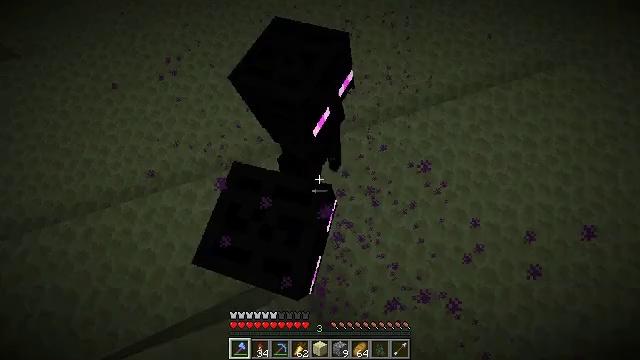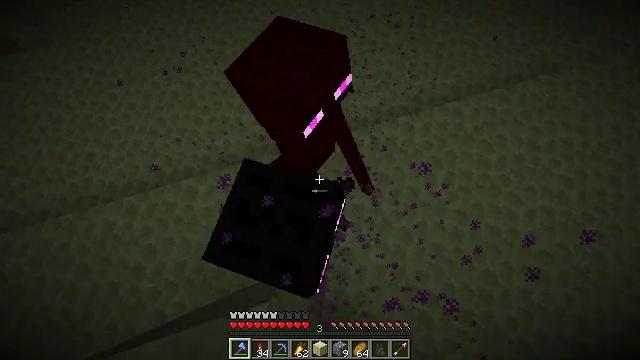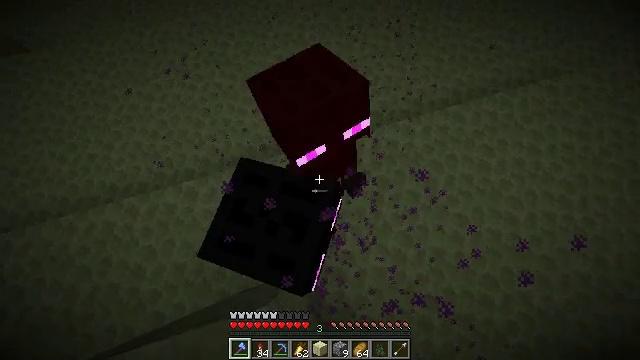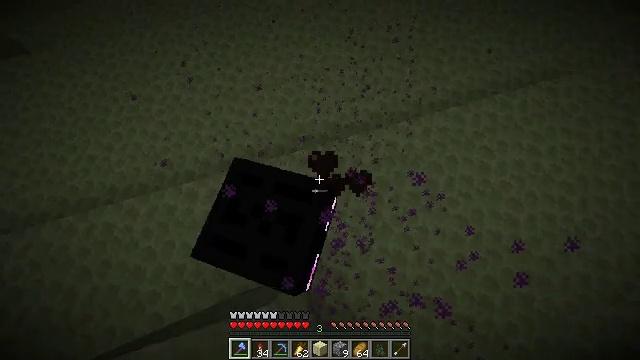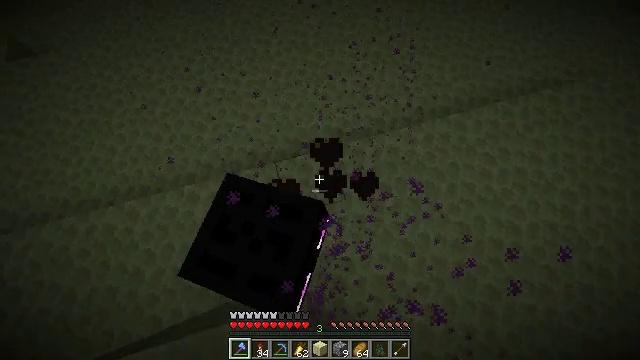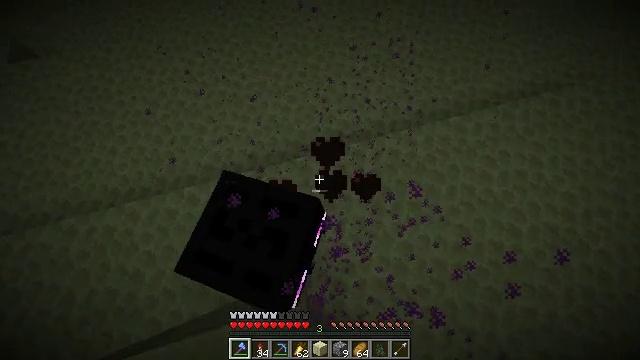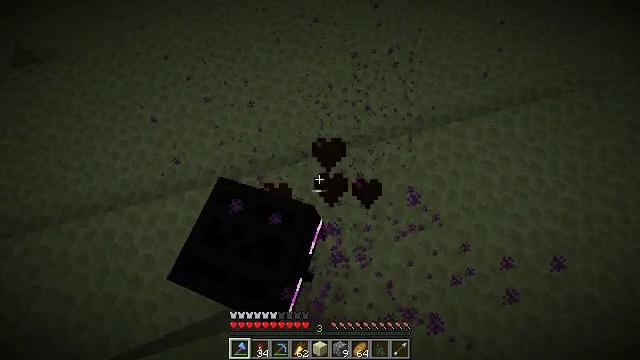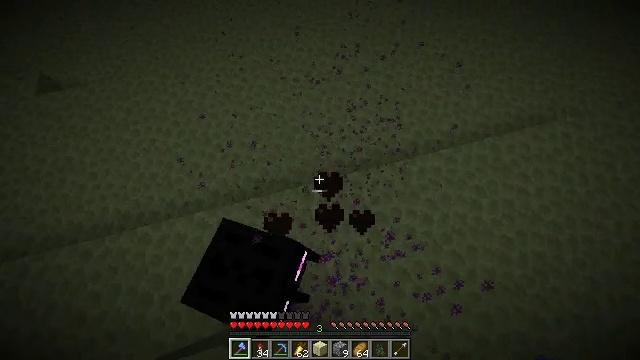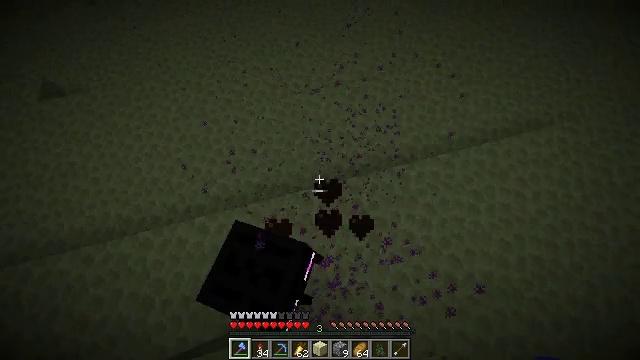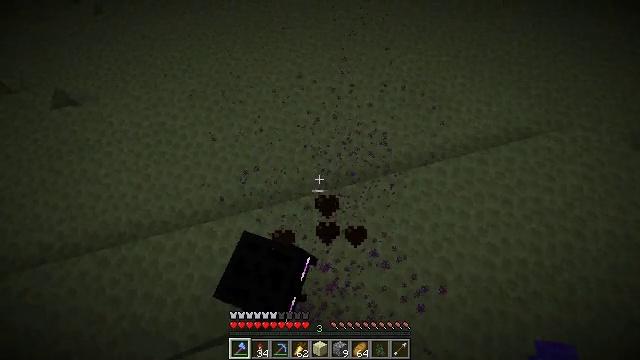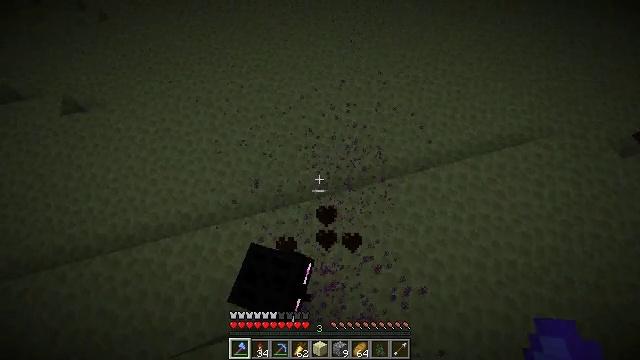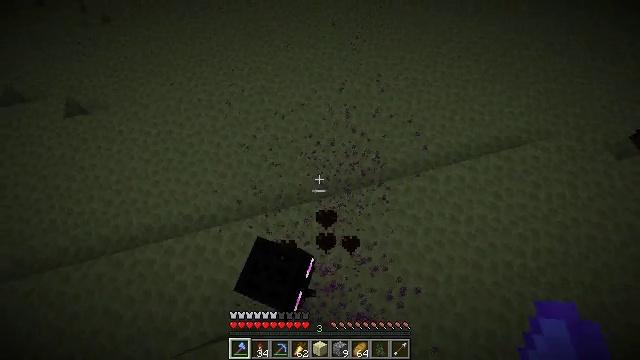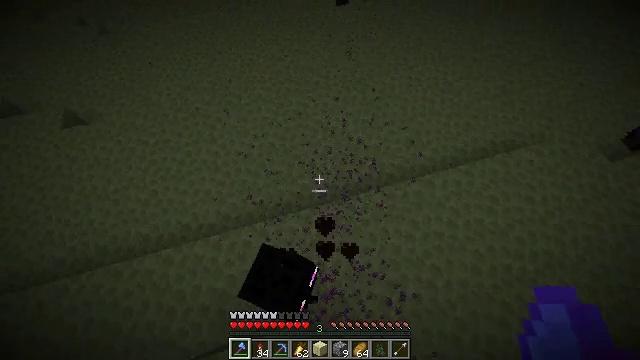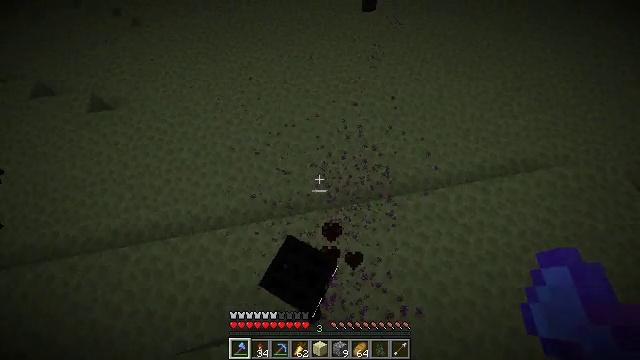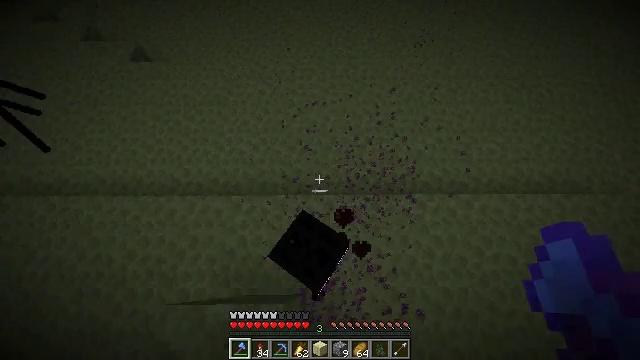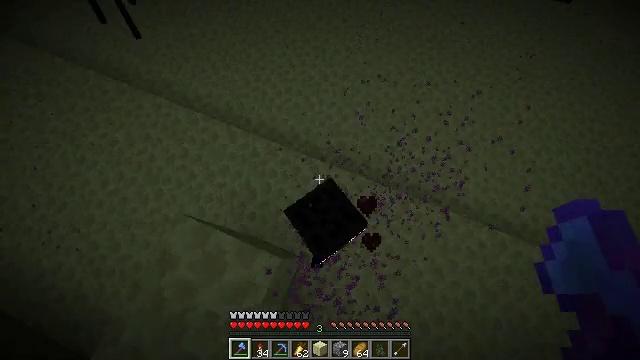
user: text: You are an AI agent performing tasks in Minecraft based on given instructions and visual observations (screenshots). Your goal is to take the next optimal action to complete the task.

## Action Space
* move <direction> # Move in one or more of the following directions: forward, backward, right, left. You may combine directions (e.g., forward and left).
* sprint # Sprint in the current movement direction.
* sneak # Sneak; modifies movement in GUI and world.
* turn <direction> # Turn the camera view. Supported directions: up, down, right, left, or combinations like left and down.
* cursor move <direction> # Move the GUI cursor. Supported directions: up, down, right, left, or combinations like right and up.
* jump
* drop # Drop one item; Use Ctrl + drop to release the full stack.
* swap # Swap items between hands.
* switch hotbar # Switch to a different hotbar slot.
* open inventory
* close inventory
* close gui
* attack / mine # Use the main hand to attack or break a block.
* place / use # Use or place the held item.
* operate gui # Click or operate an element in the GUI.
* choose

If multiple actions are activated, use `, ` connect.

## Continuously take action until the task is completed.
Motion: motion action
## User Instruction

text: Kill an enderman.
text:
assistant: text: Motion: sneak, turn left
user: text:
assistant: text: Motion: sneak
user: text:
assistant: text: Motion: sneak
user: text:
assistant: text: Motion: sneak, turn up
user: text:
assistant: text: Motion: sneak
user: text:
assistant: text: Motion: sneak, turn up
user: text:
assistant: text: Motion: sneak, turn up, jump
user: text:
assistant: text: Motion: sneak, jump
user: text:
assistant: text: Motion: sneak, jump
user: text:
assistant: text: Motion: sneak, jump
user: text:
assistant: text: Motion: sneak, jump
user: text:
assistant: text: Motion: sneak, turn right and up, jump
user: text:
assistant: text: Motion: sneak, turn left, jump
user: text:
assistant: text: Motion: sneak, turn left and down
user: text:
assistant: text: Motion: sneak, turn left and down
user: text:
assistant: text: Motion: sneak, turn left and down, attack / mine
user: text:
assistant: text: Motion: sneak, turn left, attack / mine
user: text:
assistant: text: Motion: sneak, turn left, attack / mine
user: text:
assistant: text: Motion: sneak, turn up, attack / mine
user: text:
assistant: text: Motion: sneak, turn right
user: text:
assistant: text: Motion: sneak